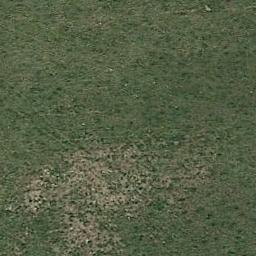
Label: meadow